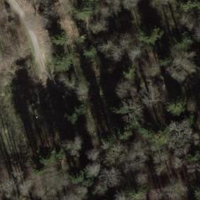
EUNIS habitat code: 41
Species observed at this site:
Prunella vulgaris